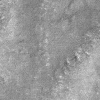
Atmospheric dust classification: not_dusty